Field crop: maize
Growth stage: 2
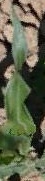
Species: maize